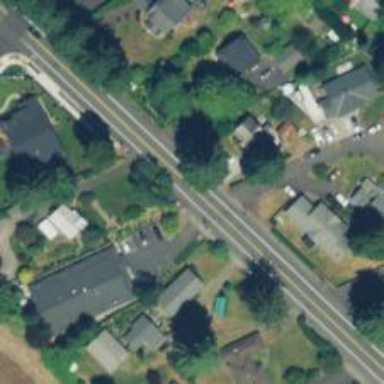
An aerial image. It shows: Secondary road with sidewalk on the left.